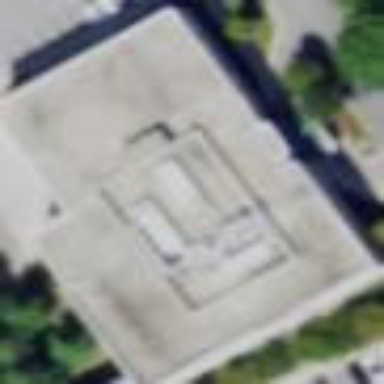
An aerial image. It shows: Building.